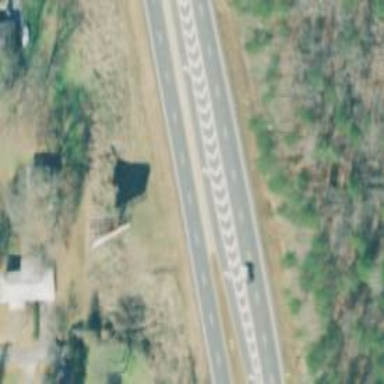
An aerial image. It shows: Primary link road with asphalt surface.